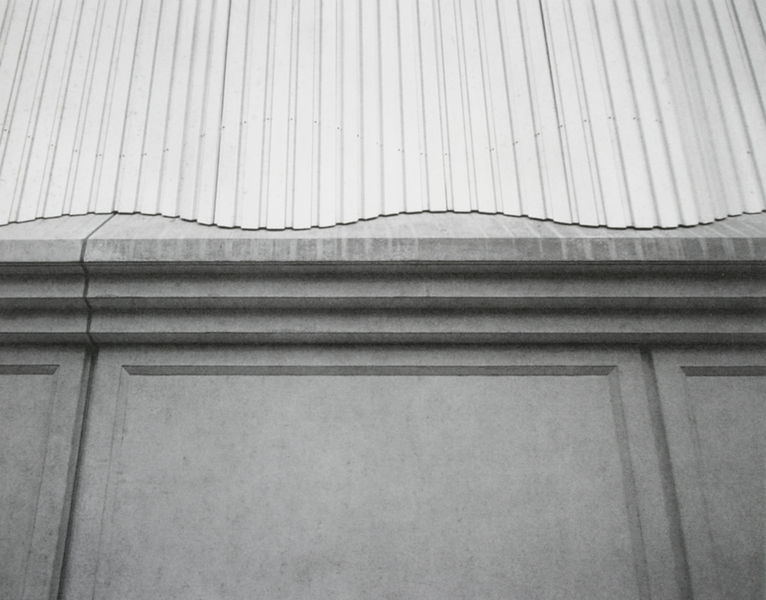
Titel: Fassadendetail
Künstler: Santiago Calatrava
Standort: Coesfeld/Lette
Institution: Industrieanlage
Schlagwörter: gebäude, wand, wellen, verkleidung, nische, rippen, ecken, fuge, kanten